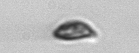
Label: Cryptophyta